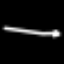
Label: pencil